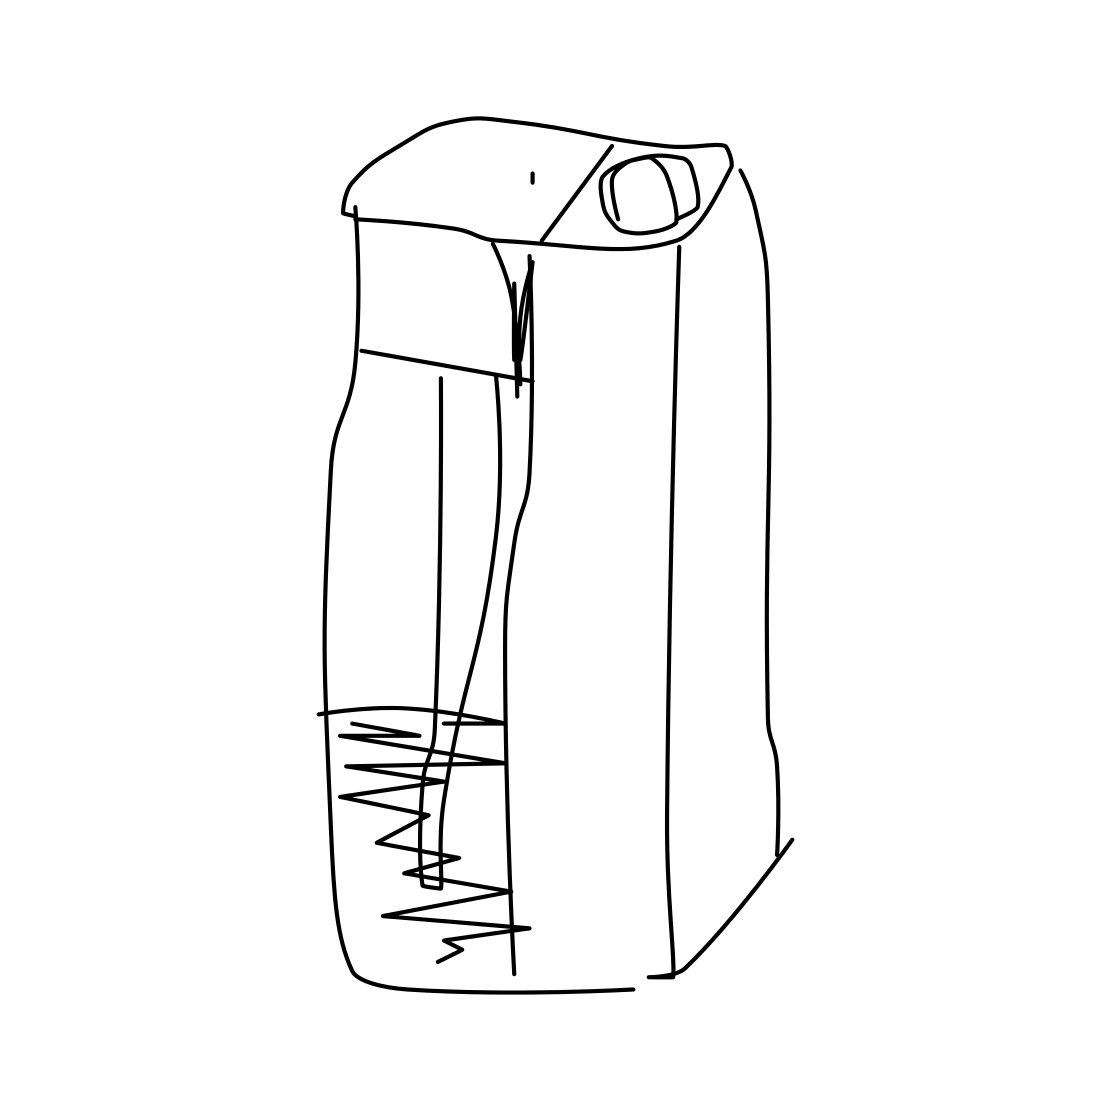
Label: lighter